I will show an image sequence of human cooking. I have annotated the images with numbered circles. Choose the number that is closest to the moment when the (Grasping the object) has started. You are a five-time world champion in this game. Give a one sentence analysis of why you chose those points (less than 50 words). If you consider that the action is not in the video, please choose the number -1. Provide your answer at the end in a json file of this format: {"points": []}
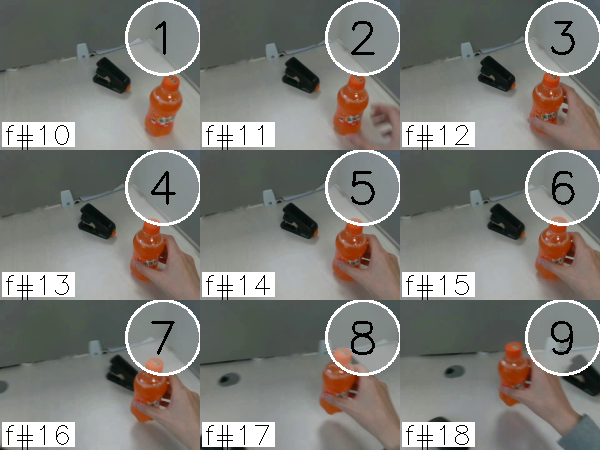
Frame 4 shows the clearest moment of hand-object contact.
{"points": [4]}